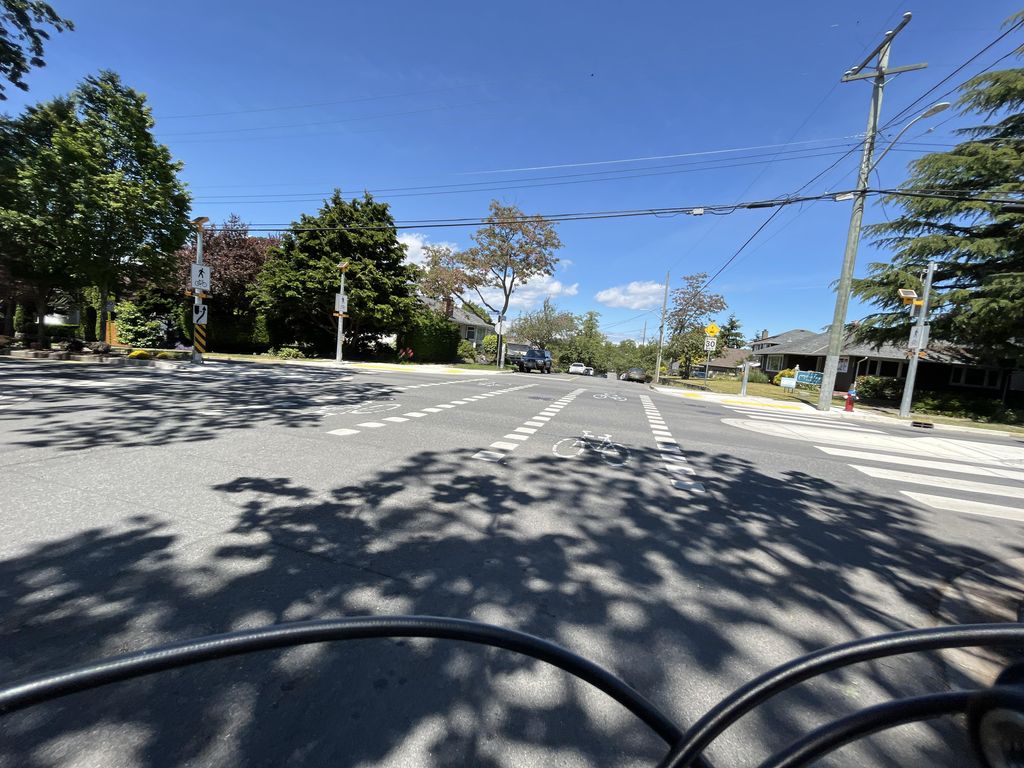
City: victoria